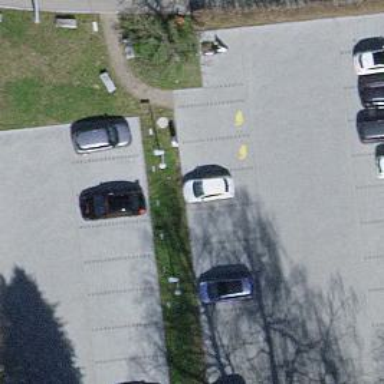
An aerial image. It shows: Charging station.